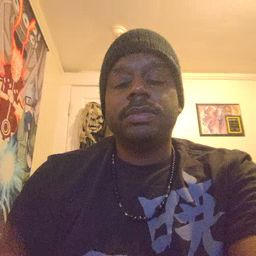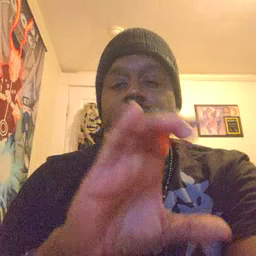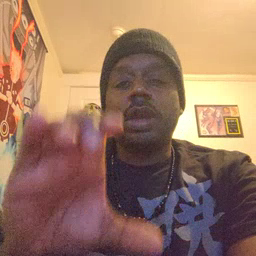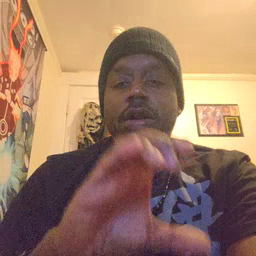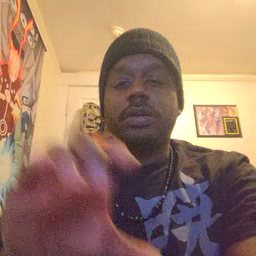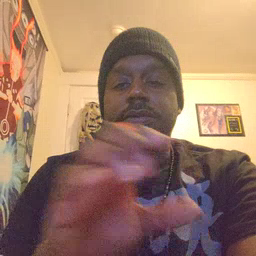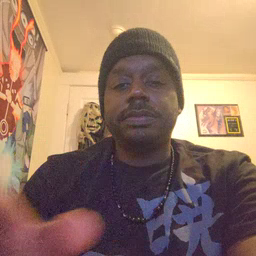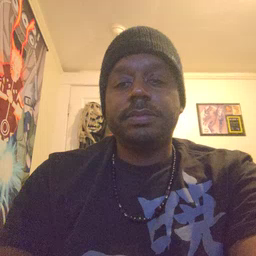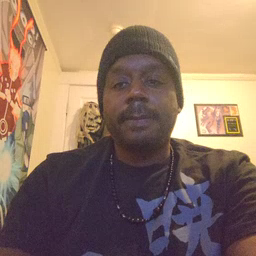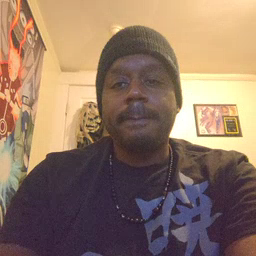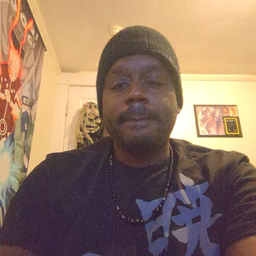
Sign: chocolate